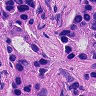
Metastatic tissue present: yes